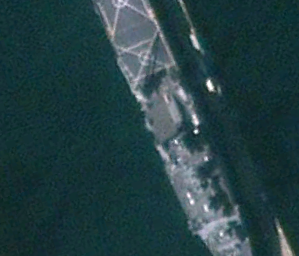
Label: combat